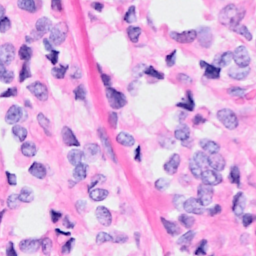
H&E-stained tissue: Breast